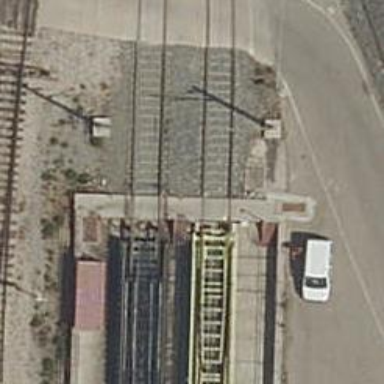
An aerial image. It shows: Rail yard with electrified contact lines for the trains.